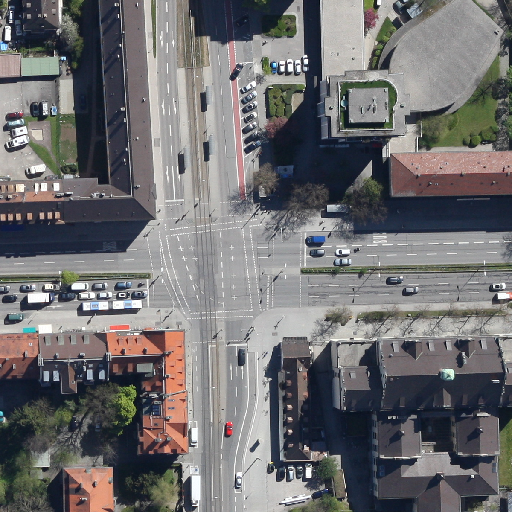
Referring expression: road